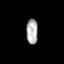
Tissue: skin
Cell type: Epithelial cells
Senescence score: 0.2585
Nuclear area (px): 285
Mean DAPI intensity: 173.632